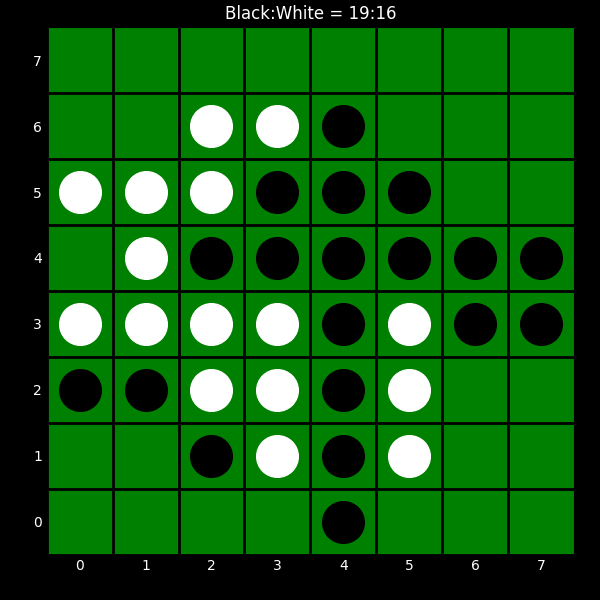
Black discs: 19
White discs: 16